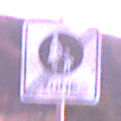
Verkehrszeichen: EndeFussgaengerzone
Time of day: Dawn
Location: Outdoor (Nature)
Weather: PartlyCloudy
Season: NotSpecified
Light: Natural